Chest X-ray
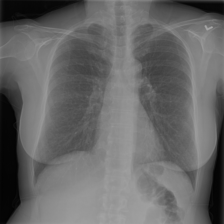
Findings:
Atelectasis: negative
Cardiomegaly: negative
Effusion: negative
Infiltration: negative
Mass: negative
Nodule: negative
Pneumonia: negative
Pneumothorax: negative
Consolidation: negative
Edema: negative
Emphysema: negative
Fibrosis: negative
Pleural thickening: negative
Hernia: negative